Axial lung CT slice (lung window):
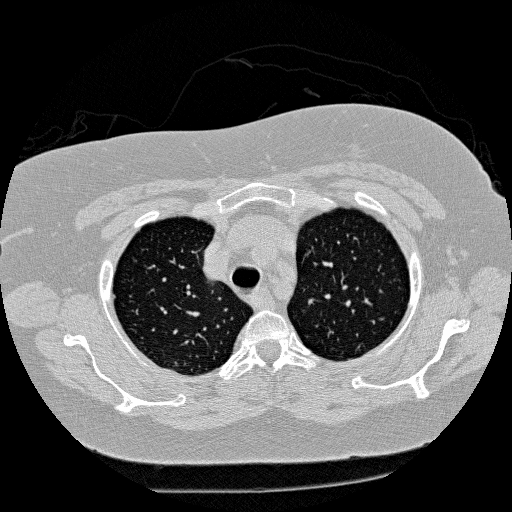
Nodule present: no